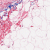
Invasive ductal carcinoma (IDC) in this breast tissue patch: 0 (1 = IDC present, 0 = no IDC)